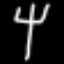
Label: fork